Aerial crown-view tile of a tropical tree (Barro Colorado Island, Panama), acquired 20250124:
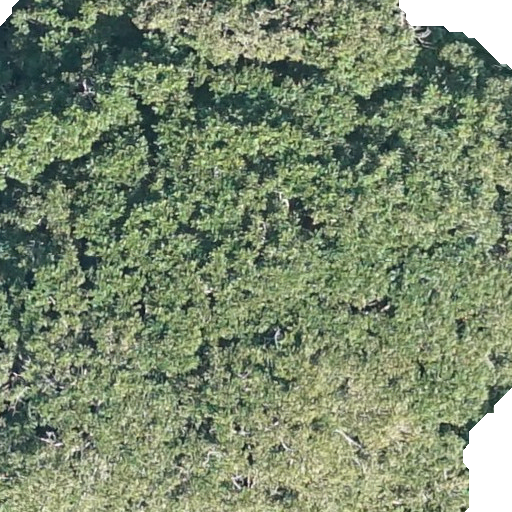
Species: Dipteryx oleifera
GBIF accepted scientific name: Dipteryx oleifera
Crown area: 512.272 m²